【题型】填空题　【知识点】立体几何　【难度】medium
已知棱长为1的正四面体$ABCD$中，$E$为$CD$中点，则$\overrightarrow{AB} \cdot \overrightarrow{BE} = \underline{\quad\quad\quad\quad}$。
【解答】
【答案】$\boldsymbol{-\dfrac{1}{2}}/-0.5$

【知识点】用空间基底表示向量、求空间向量的数量积

【分析】将向量$\overrightarrow{BE}$用向量$\overrightarrow{BC}$、$\overrightarrow{BD}$表示，利用空间向量数量积的运算性质可求得$\overrightarrow{AB} \cdot \overrightarrow{BE}$的值。

【详解】如下图所示：

在棱长为1的正四面体$ABCD$中，\\
由空间向量数量积的定义可得$\overrightarrow{BA} \cdot \overrightarrow{BC} = \overrightarrow{BA} \cdot \overrightarrow{BD} = 1^2 \times \cos 60^\circ = \dfrac{1}{2}$，

因为$E$为$CD$的中点，$\overrightarrow{CE} = \overrightarrow{ED}$，则$\overrightarrow{BE} - \overrightarrow{BC} = \overrightarrow{BD} - \overrightarrow{BE}$，可得$2\overrightarrow{BE} = \overrightarrow{BC} + \overrightarrow{BD}$，\\
所以，$\overrightarrow{BE} = \dfrac{1}{2}(\overrightarrow{BC} + \overrightarrow{BD})$，

所以，
\[
\overrightarrow{AB} \cdot \overrightarrow{BE} = -\overrightarrow{BA} \cdot \overrightarrow{BE} = -\dfrac{1}{2}\overrightarrow{BA} \cdot (\overrightarrow{BC} + \overrightarrow{BD}) = -\dfrac{1}{2}\left(\overrightarrow{BA} \cdot \overrightarrow{BC} + \overrightarrow{BA} \cdot \overrightarrow{BD}\right) = -\dfrac{1}{2} \times 2 \times \dfrac{1}{2} = -\dfrac{1}{2}.
\]

故答案为：$-\dfrac{1}{2}$。
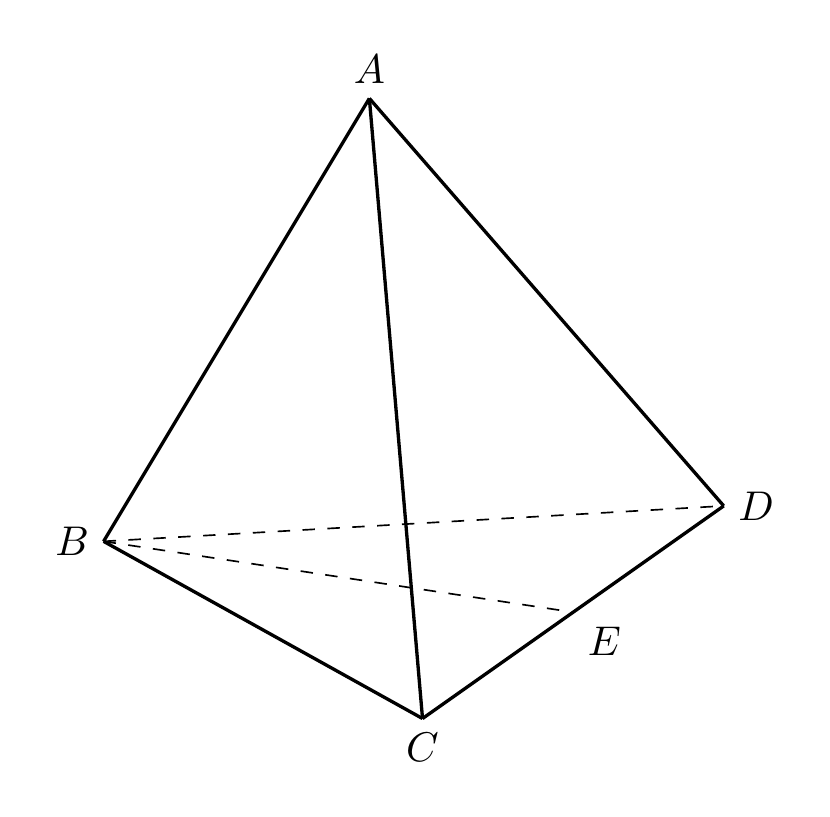